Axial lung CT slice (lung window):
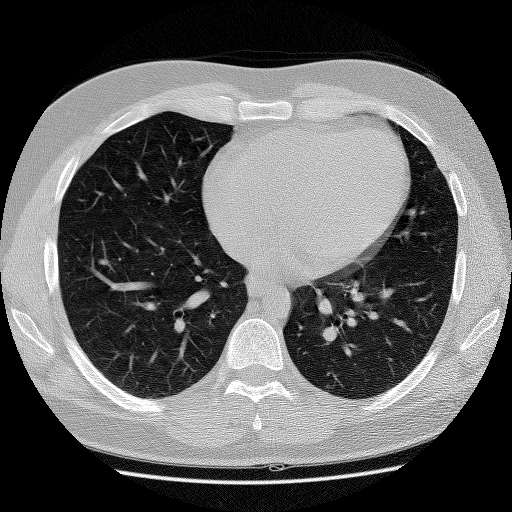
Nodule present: no